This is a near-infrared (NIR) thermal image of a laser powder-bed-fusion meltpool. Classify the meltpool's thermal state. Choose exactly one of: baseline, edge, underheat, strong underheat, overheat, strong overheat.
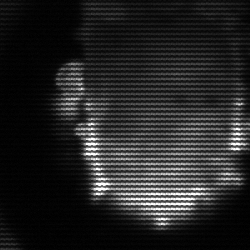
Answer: baseline